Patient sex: M
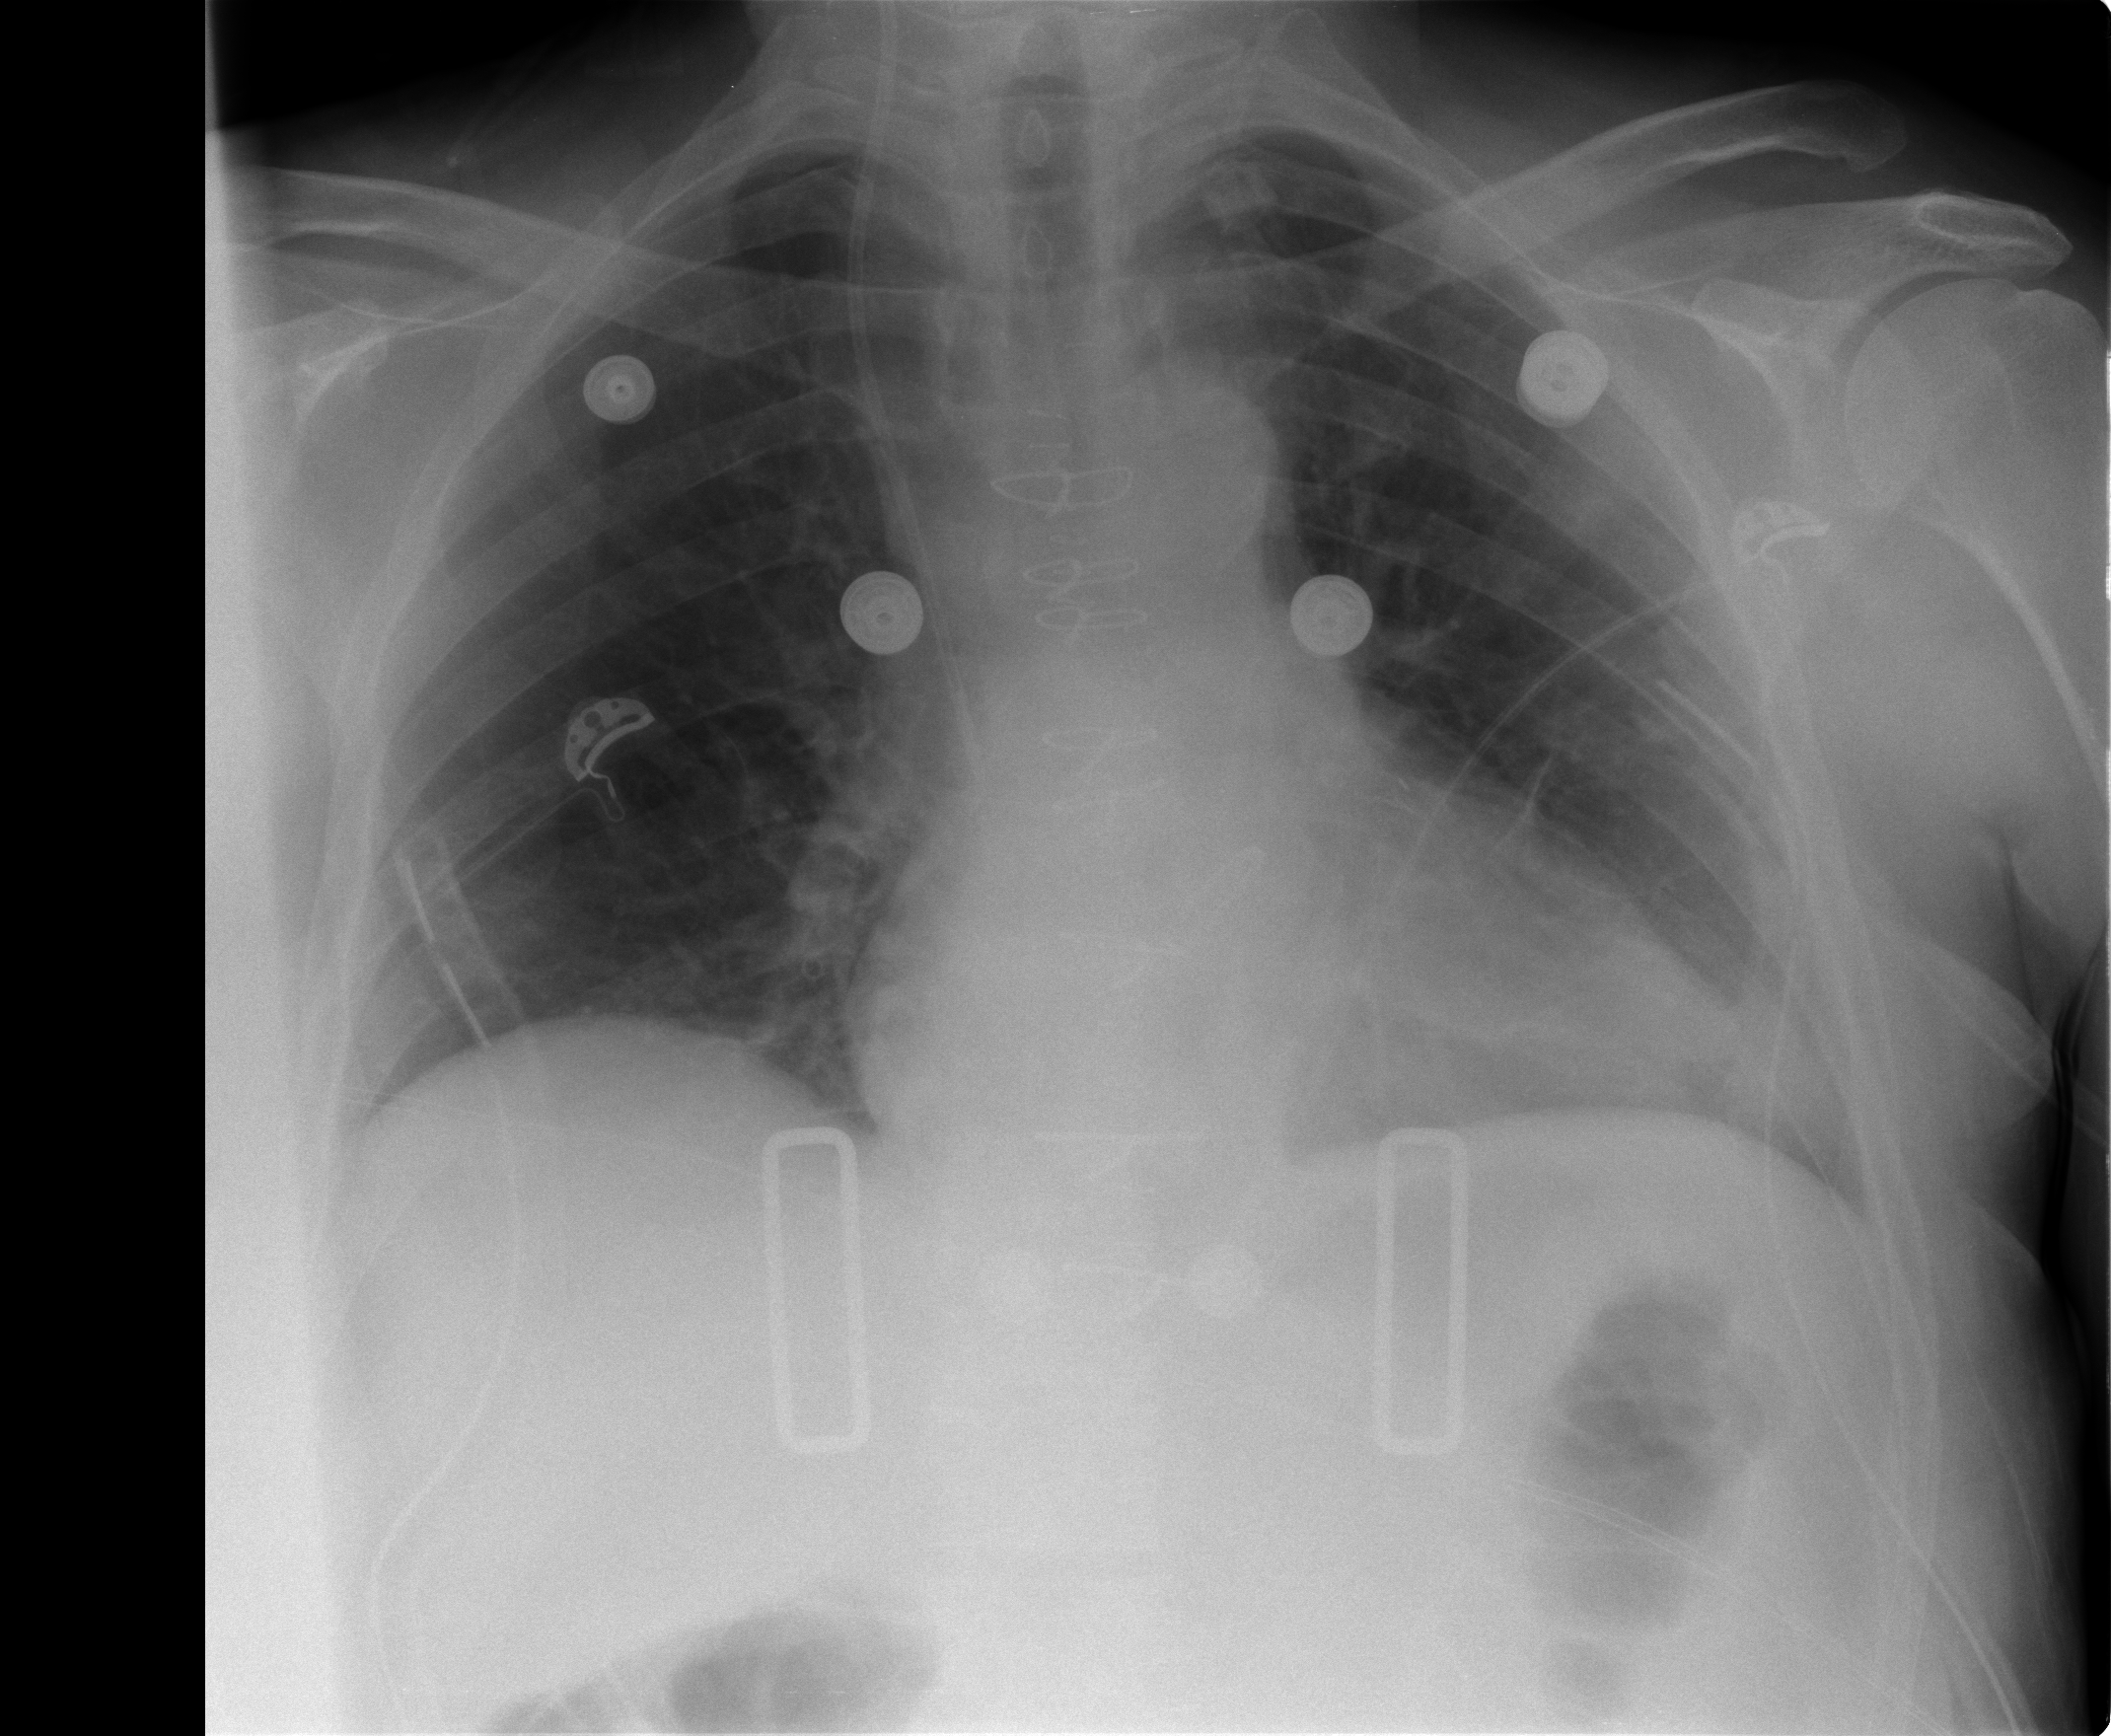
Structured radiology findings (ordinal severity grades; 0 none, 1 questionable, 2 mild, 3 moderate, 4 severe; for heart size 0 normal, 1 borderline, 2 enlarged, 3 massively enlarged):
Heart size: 2
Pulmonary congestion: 2
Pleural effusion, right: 0
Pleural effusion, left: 0
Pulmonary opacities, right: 0
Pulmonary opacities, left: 0
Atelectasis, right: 0
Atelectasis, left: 2